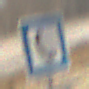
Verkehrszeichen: Fernsprecher
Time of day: MorningAfternoon
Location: Outdoor (Nature)
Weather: PartlyCloudy
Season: Winter
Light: Natural